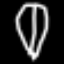
Label: leaf